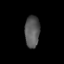
Tissue: lung
Cell type: Fibroblasts
Senescence score: 0.6057
Nuclear area (px): 464
Mean DAPI intensity: 88.256